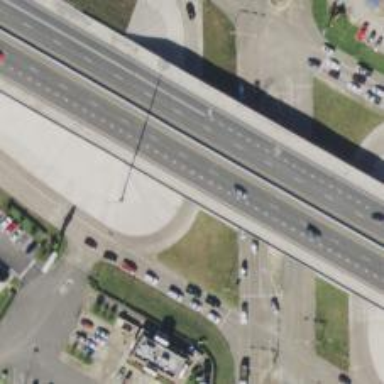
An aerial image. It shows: Secondary link road.